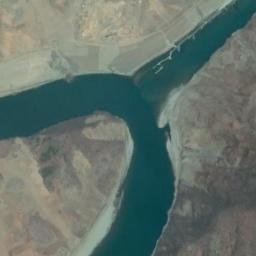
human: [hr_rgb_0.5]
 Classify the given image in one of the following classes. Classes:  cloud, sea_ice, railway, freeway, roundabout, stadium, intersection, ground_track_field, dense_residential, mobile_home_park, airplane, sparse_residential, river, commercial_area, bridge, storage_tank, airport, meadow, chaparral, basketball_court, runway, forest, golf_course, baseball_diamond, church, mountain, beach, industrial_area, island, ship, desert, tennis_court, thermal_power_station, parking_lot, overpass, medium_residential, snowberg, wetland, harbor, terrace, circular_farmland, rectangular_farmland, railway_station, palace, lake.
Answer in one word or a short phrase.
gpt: river